Question: On related twig forums it seems to say that != is supported, but it doesn't work when I used it. I am also using the PHP framework Slim.
Here is my code:
'''
<select class="form-control" name="edit-module-stackid" id="edit-module-stackid">
<option value="{{selectedstack.ID}}">{{selectedstack.ID}}</option>
{% for k,stack in stacks %}
{%if selectectedstack.ID != stack.ID%}
<option value="{{stack.ID}}">{{stack.ID}}</option>
{%endif%}
{% endfor %}
</select>
'''
I want to put the selected value at the top (so it is selected).
Then I want to loop over the rest of the list to grab the other stacks where it is not equaled to the selected stack.
As you can see in the image it displays the stack twice.. (1 followed by 1)
Anyone have any idea why?

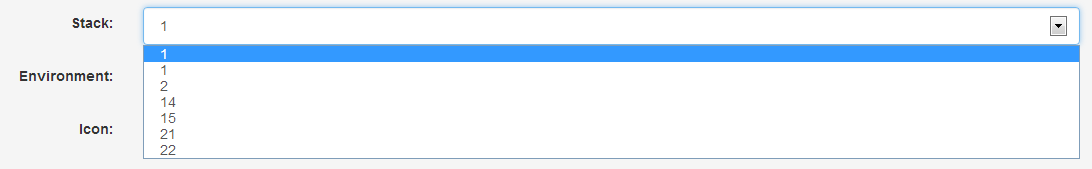
Answer: According to the provided code snippet, it seems to be a typo.
In your code you use 'selectedstack.ID' for the first option, but in the loop u compare 'select ect edstack.ID' with 'stack.ID'